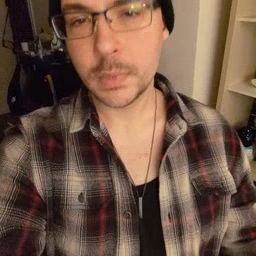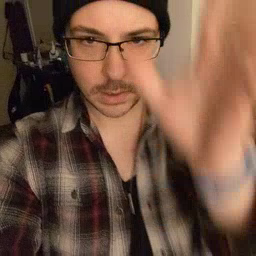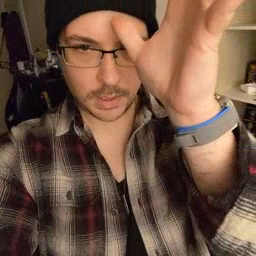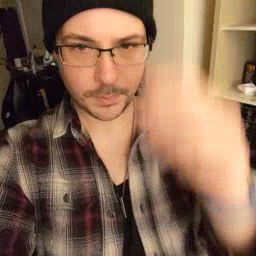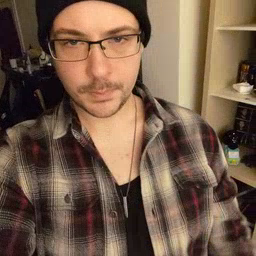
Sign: dad